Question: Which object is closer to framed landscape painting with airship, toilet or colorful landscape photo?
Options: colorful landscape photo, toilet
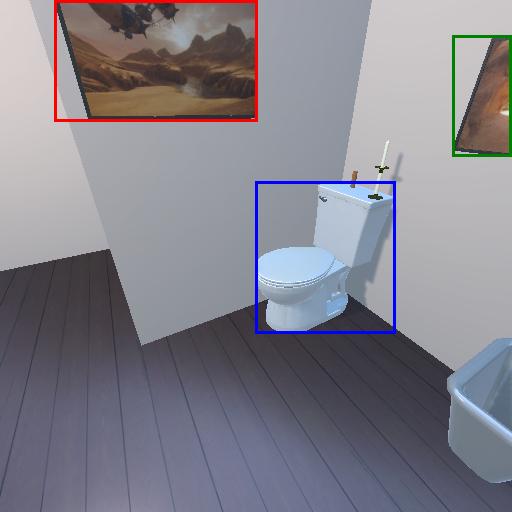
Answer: colorful landscape photo